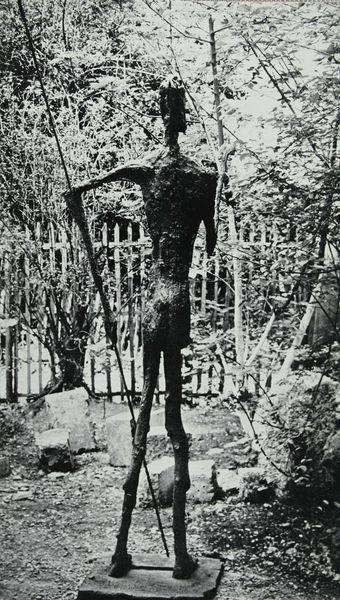
Titel: Don Quichotte de la forêt, Don Quijote aus dem Wald
Künstler: Germaine Richier
Schlagwörter: baum, blätter, dunkel, felsen, hand, himmel, kopf, körper, mann, schatten, weiß, bäume, grau, haar, hell, licht, rücken, schwarz, anlage, gras, park, parkanlage, rasen, wiese, zaun, arm, arme, gesicht, halten, mensch, sockel, stein, steine, hände, gräser, weide, busch, büsche, sonne, sträucher, haare, blatt, person, pflanzen, schulter, schultern, wald, stock, garten, skulptur, beine, bein, stab, fels, sonnenlicht, tag, gartenzaun, holzzaun, lanze, duktus, metall, bauch, bronze, plastik, plinthe, dünn, foto, fotografie, eisen, oberfläche, tageslicht, jäger, gesträuch, speer, basis, erz, glieder, mager, jägerzaun, gartenanlage, giacometti, gliedmaßen, gliedmaße, gitterzaun, fussplatte, vogelscheuche